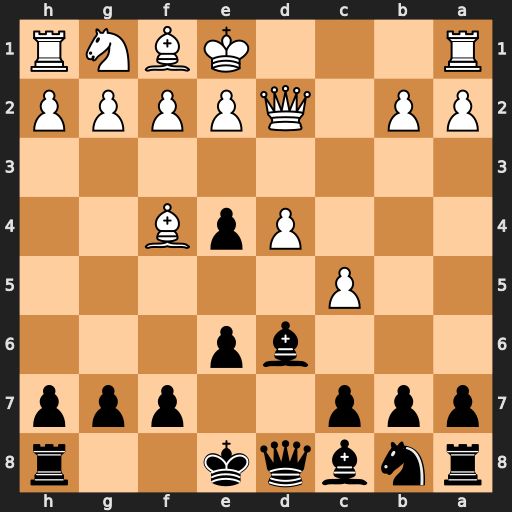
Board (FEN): rnbqk2r/ppp2ppp/3bp3/2P5/3PpB2/8/PP1QPPPP/R3KBNR
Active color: b
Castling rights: KQkq
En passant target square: -
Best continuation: Bxf4 Qxf4 Qxd4